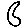
Label: moon